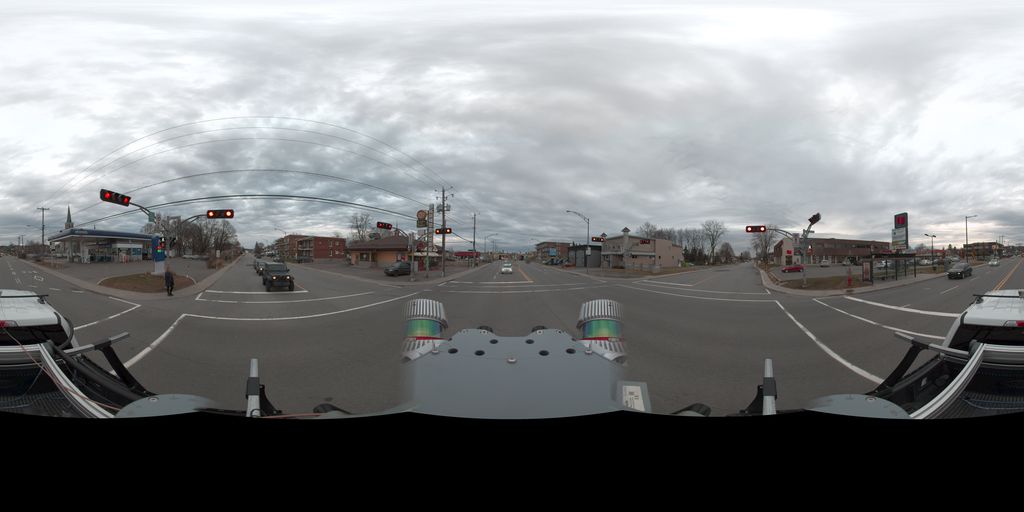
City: quebec_city